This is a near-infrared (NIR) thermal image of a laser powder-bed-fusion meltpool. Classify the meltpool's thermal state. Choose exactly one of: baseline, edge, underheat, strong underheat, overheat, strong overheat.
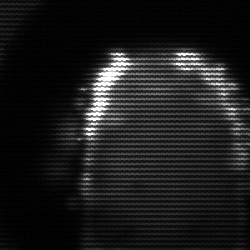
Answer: baseline